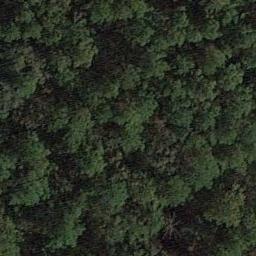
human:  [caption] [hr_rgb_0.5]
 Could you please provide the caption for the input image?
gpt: Many green trees are in a forest .

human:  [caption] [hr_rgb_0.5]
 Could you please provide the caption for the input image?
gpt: This is a dense forest .

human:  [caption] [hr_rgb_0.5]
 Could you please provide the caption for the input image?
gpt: The forest has a lot of dense dark green trees .

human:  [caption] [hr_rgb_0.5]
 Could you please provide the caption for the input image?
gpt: The forest is consist of yellow and green trees .

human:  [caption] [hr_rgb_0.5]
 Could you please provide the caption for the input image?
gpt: A dense forest with many green trees .